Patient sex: F
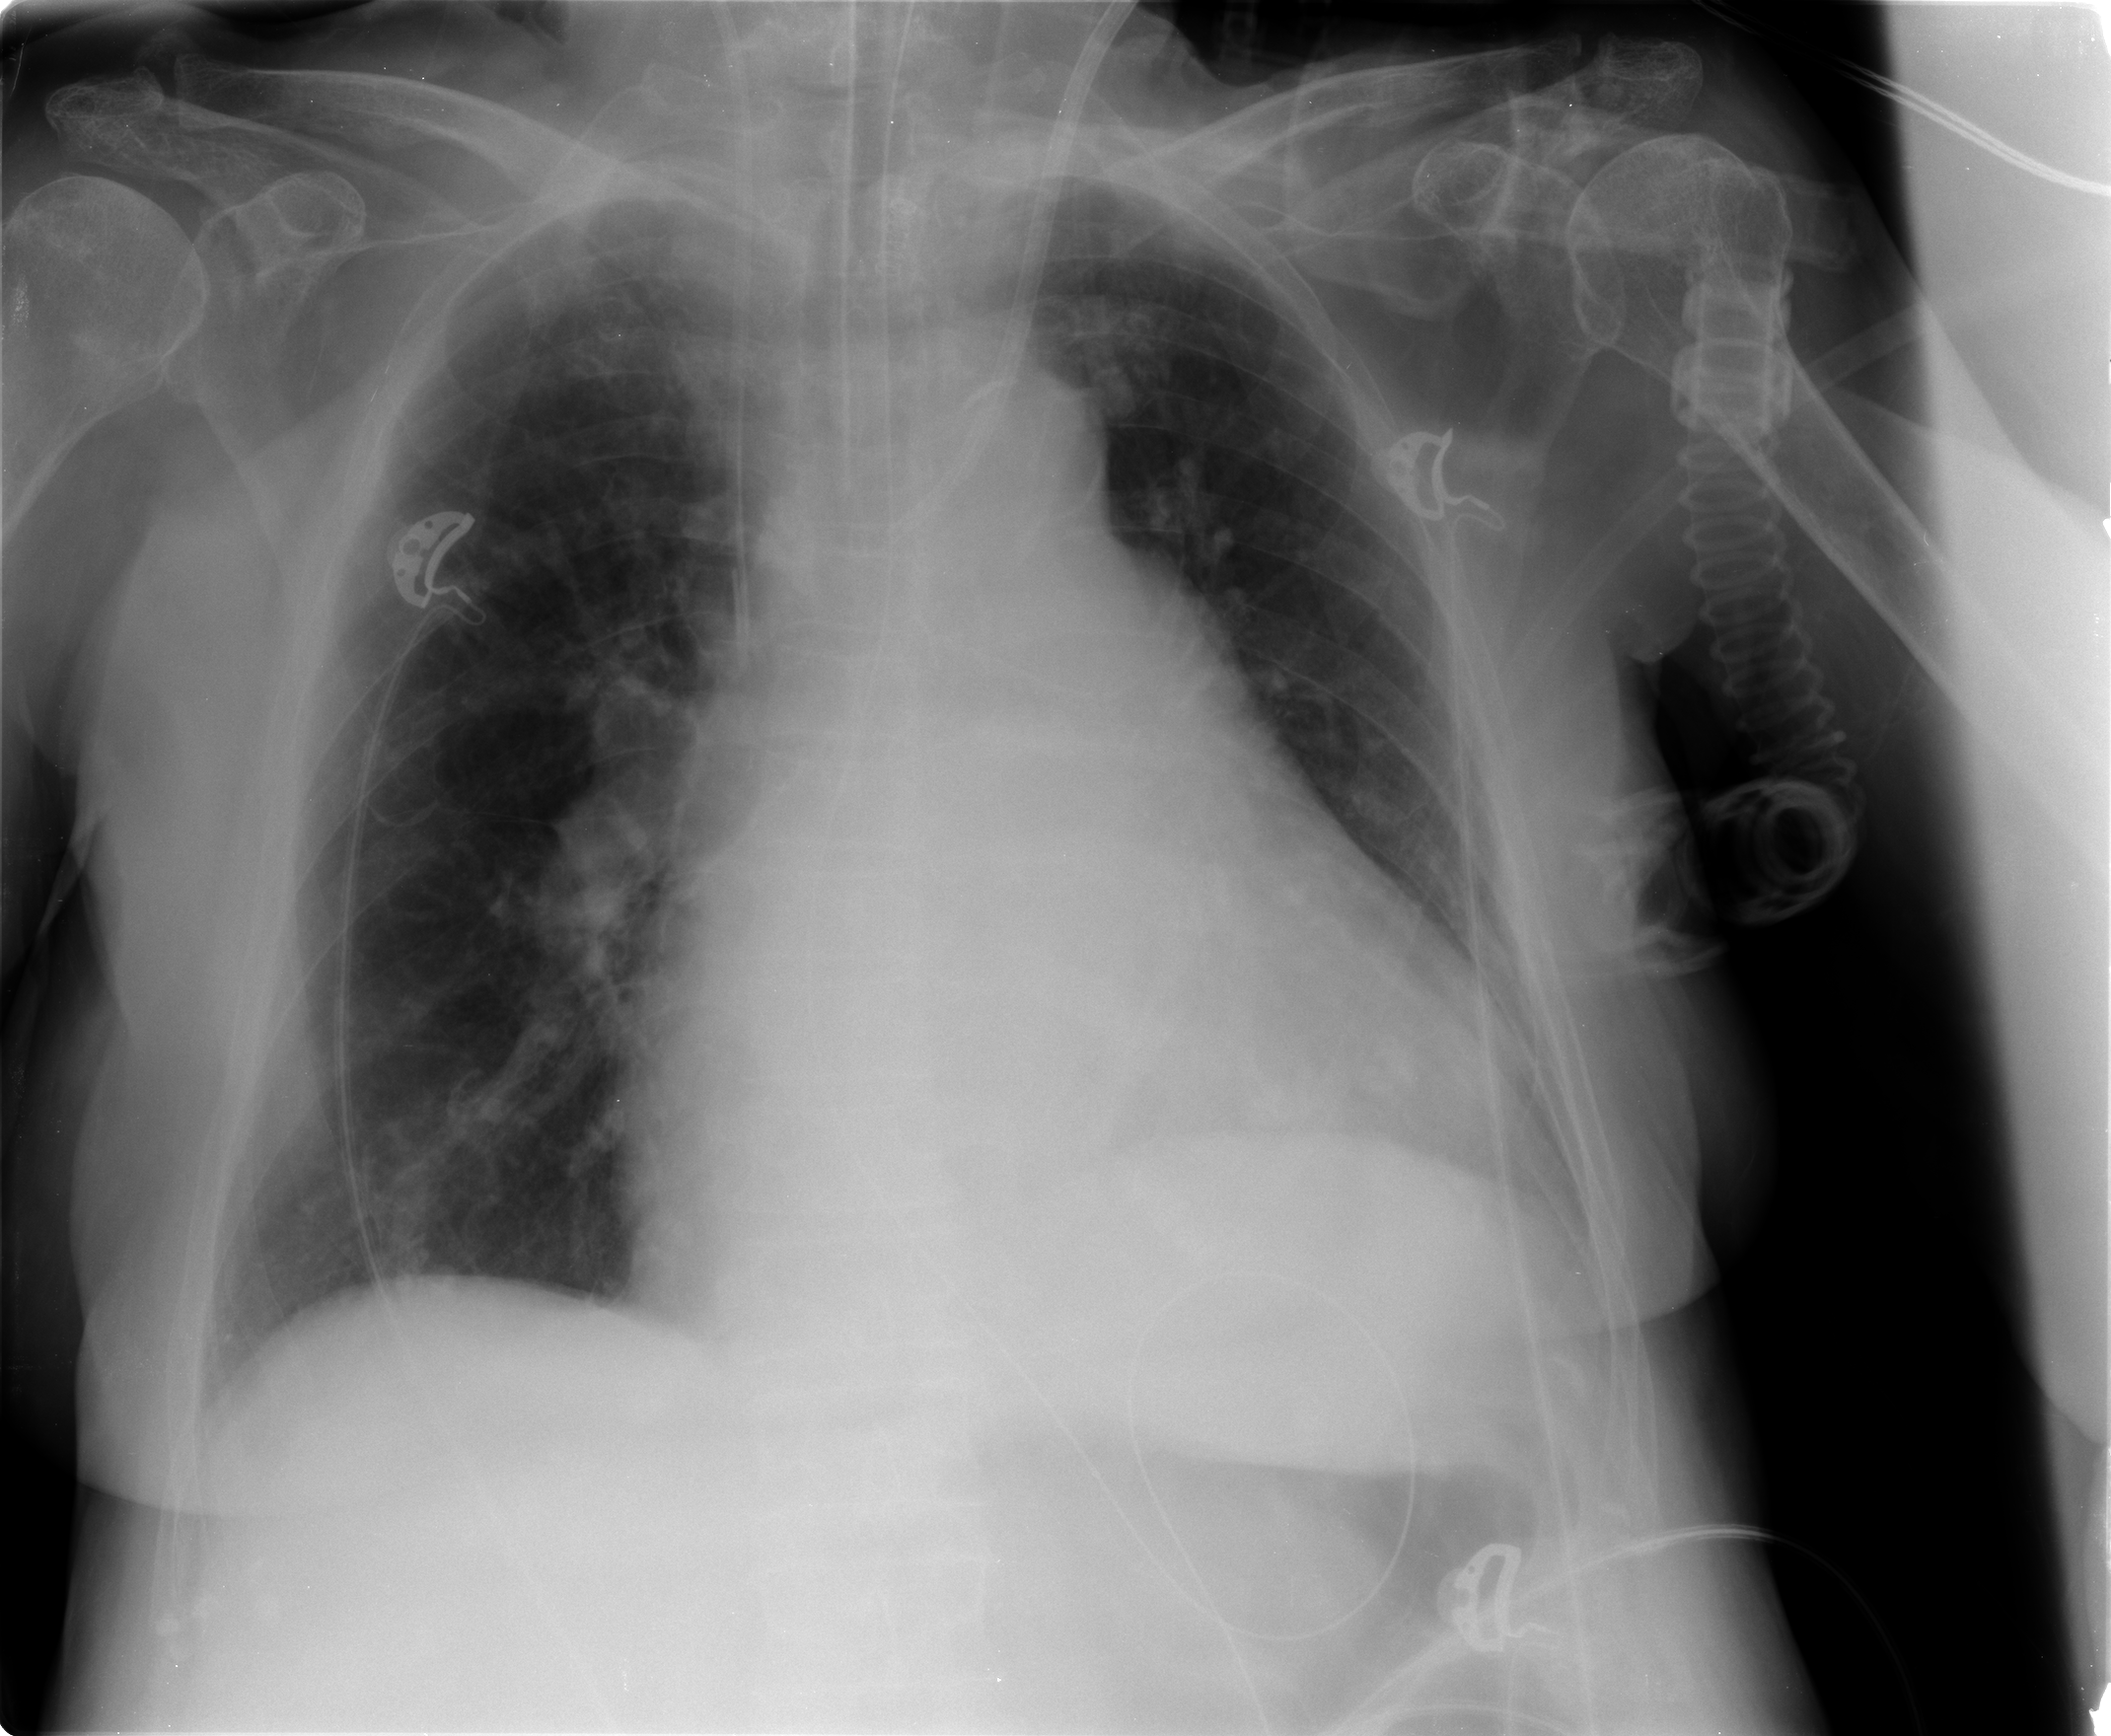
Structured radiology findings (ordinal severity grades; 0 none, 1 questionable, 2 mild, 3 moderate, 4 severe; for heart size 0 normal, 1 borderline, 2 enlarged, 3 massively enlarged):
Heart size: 2
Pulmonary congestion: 2
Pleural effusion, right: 0
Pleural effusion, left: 0
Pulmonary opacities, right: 0
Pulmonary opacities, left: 0
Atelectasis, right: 2
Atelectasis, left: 0